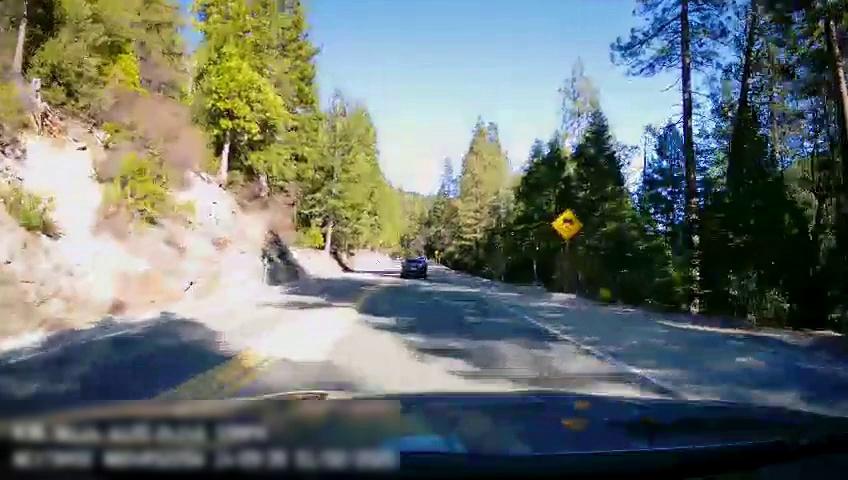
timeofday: Day
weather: Sunny
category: Drivable Space
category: Vehicles | Car
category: Lanes | Opposite Lane
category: Lanes | Current Lane
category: Lanes | Opposite Lane
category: Lanes | Current Lane
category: Traffic | Signs